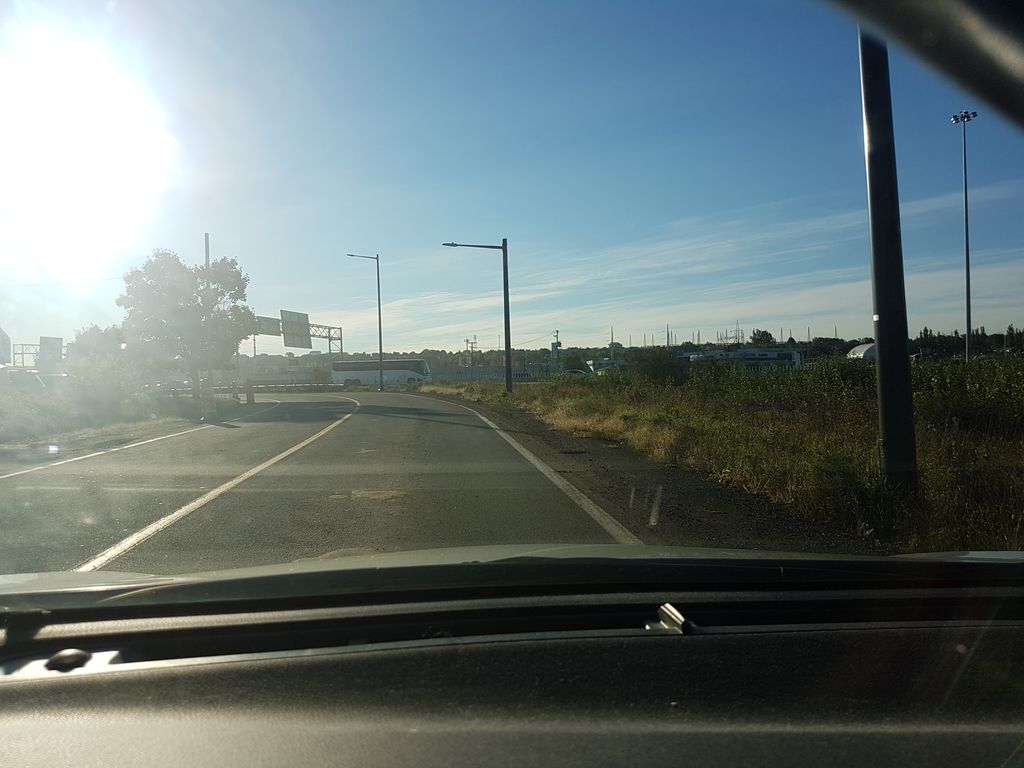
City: quebec_city